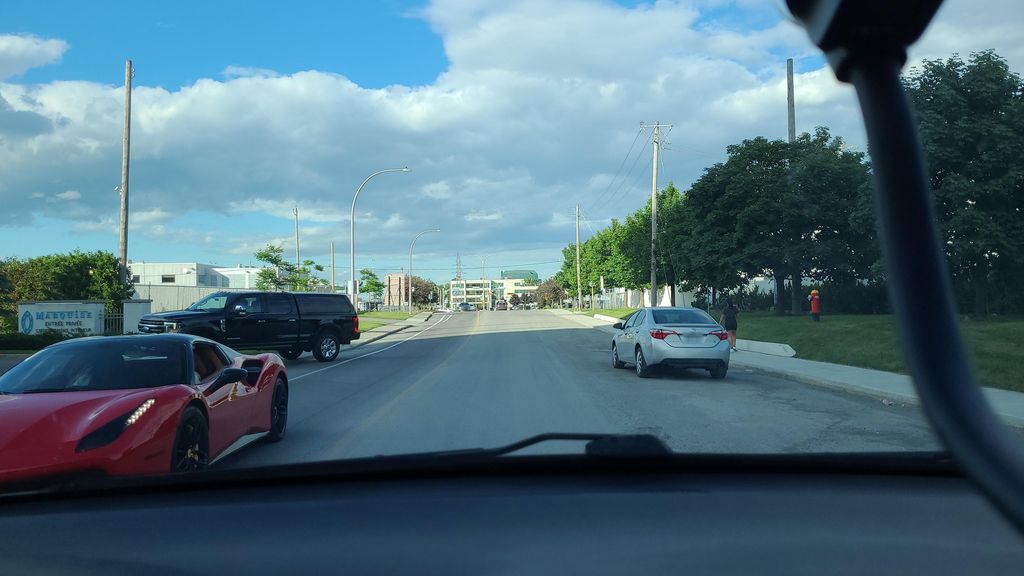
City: montreal